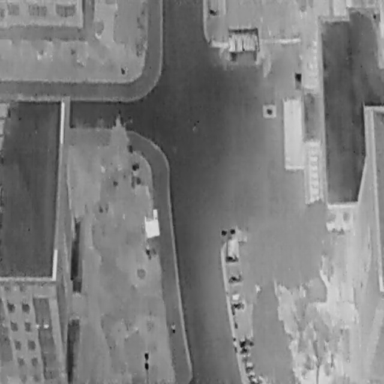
There are three objects shown in the infrared image, including a Person, and two Bicycles.